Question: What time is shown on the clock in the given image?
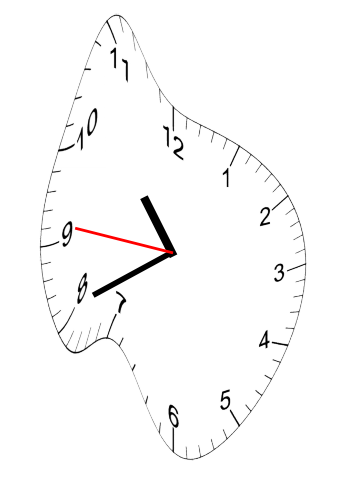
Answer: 10:40:46